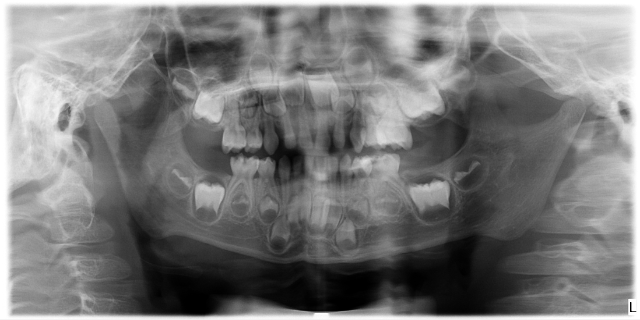
child